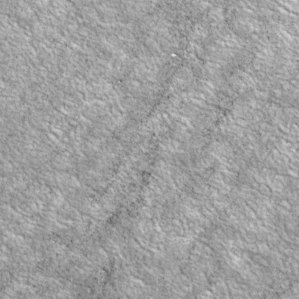
Label: non_frost